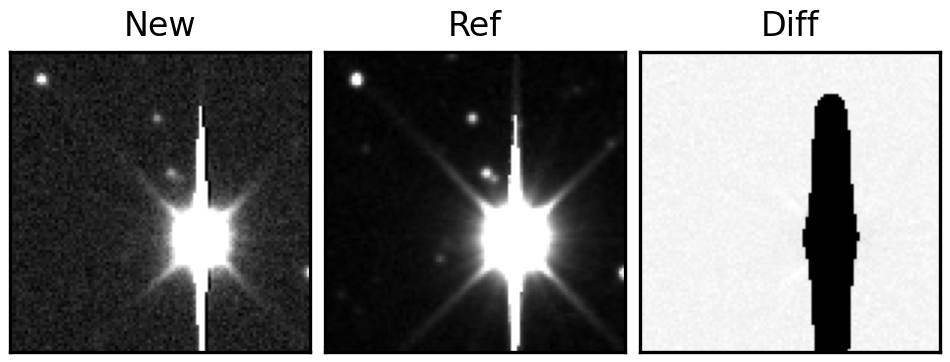
Label: bogus